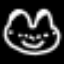
Label: frog